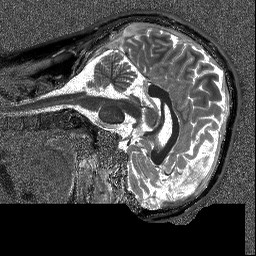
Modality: T1map
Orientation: sagittal
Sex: male